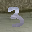
Label: 3